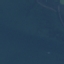
Land use / land cover: SeaLake